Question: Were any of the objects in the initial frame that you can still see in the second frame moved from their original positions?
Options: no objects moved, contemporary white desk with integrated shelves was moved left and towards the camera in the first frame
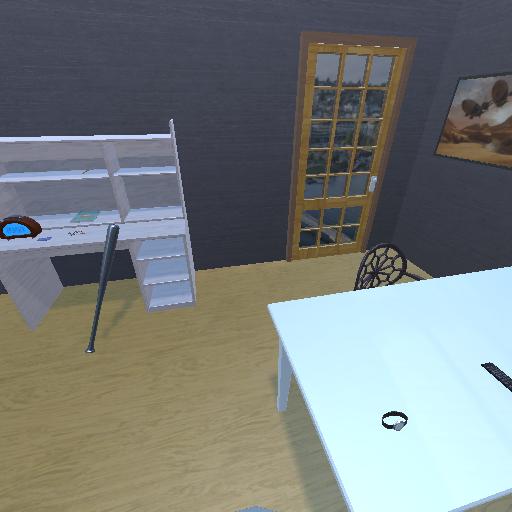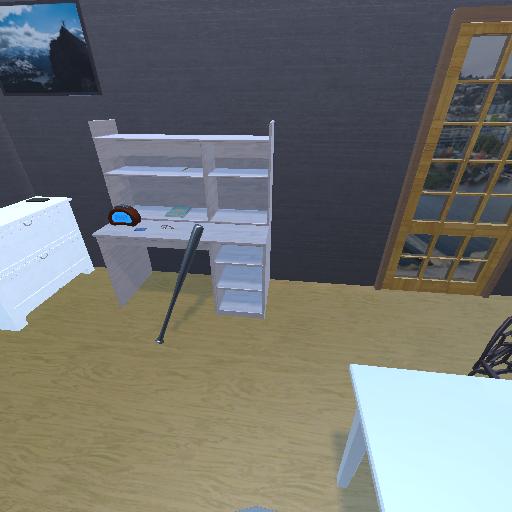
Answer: no objects moved